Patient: sex F, age 43
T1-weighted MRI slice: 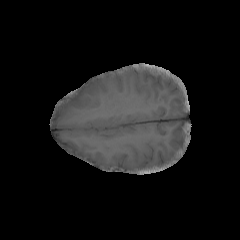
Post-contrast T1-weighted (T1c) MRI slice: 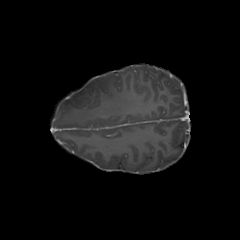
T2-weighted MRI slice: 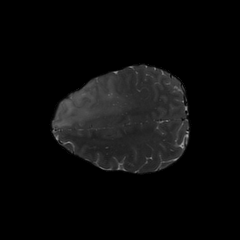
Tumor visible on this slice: yes
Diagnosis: Astrocytoma, IDH-mutant
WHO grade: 3